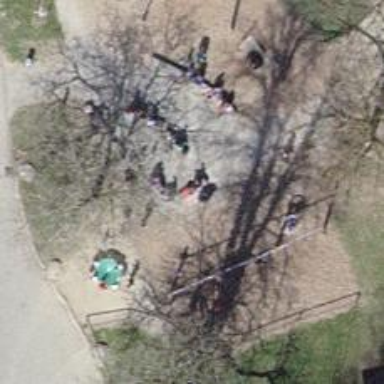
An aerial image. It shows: Bench for seating.